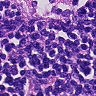
Metastatic tissue present: no